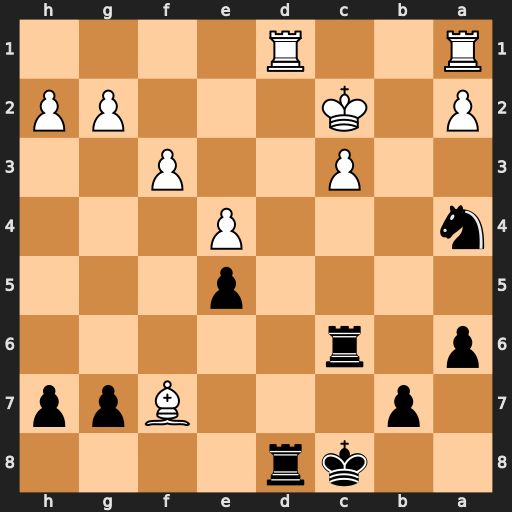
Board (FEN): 2kr4/1p3Bpp/p1r5/4p3/n3P3/2P2P2/P1K3PP/R2R4
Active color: b
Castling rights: -
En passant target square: -
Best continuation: Rxc3+ Kb1 Rxd1#